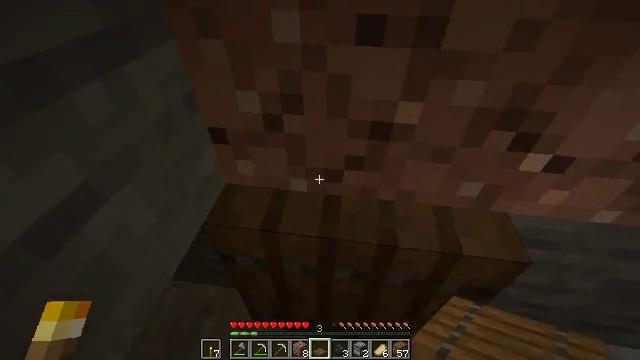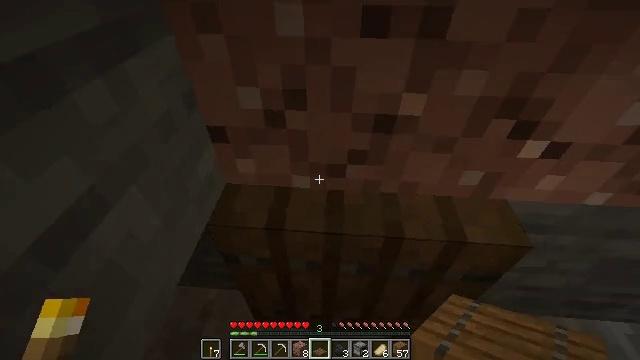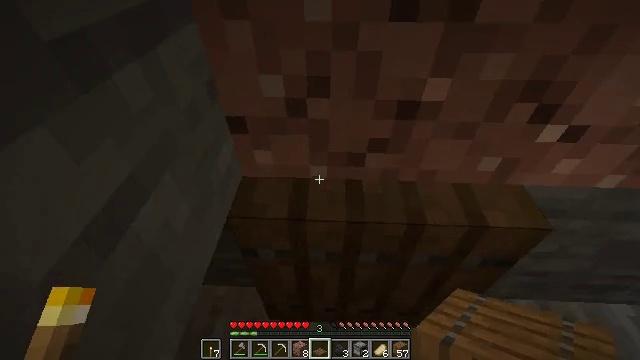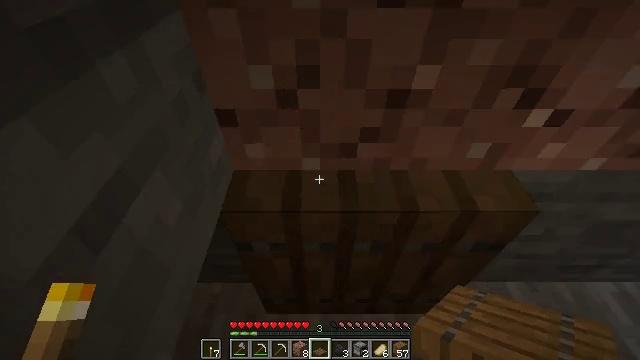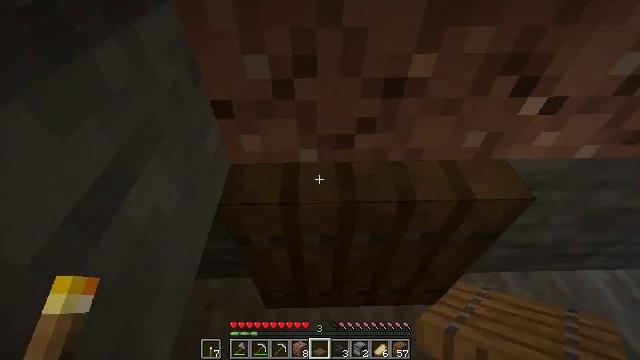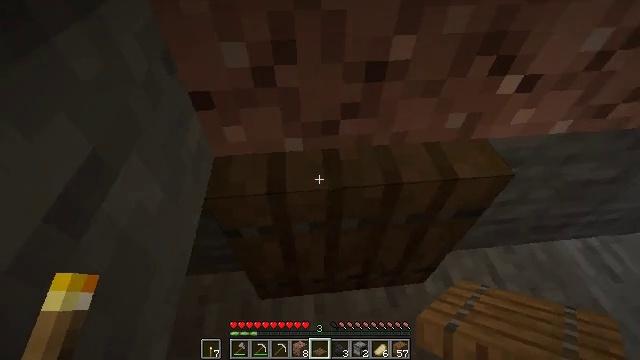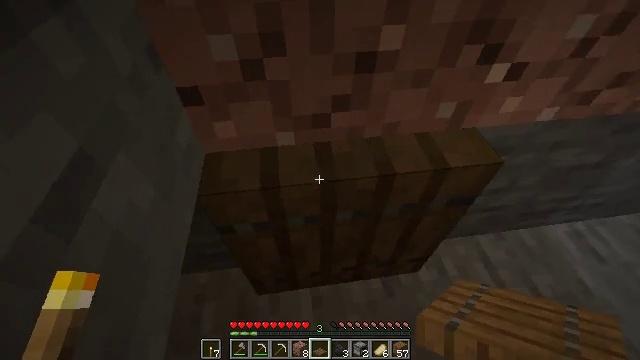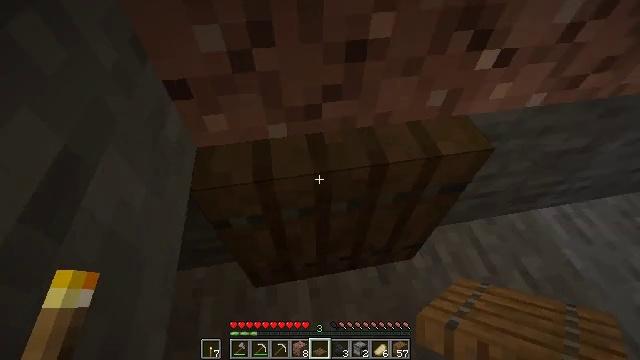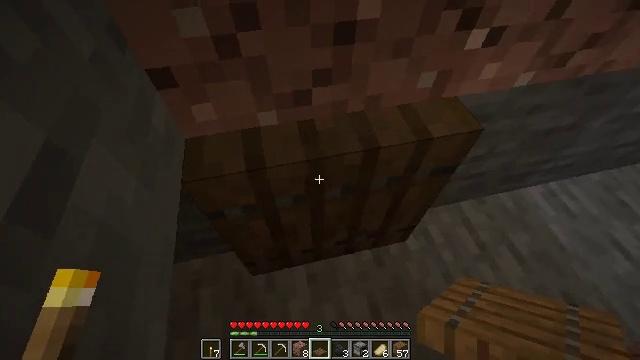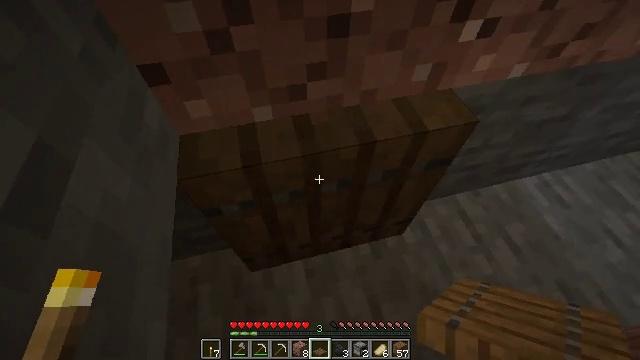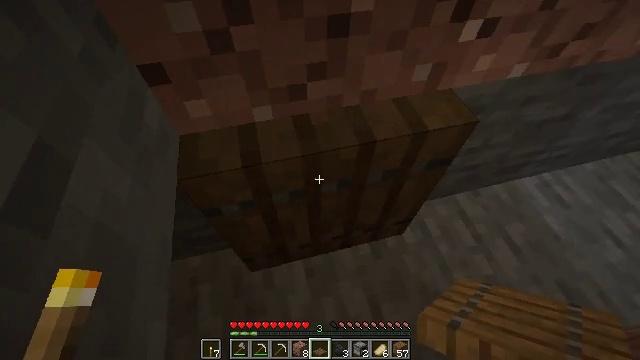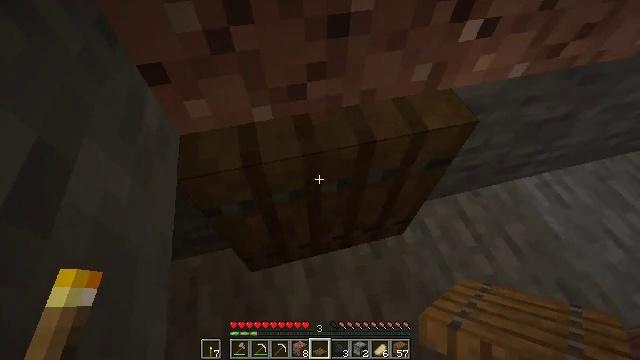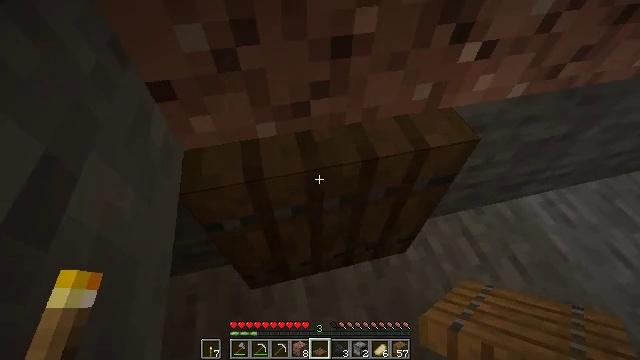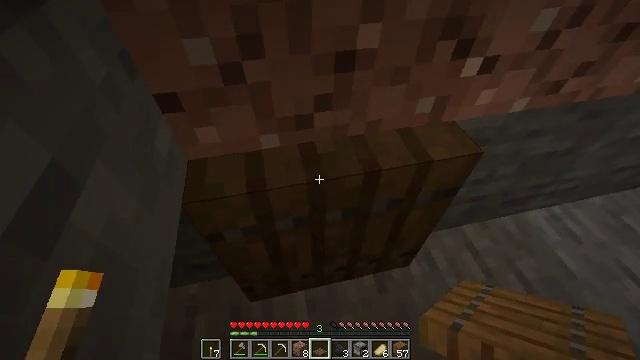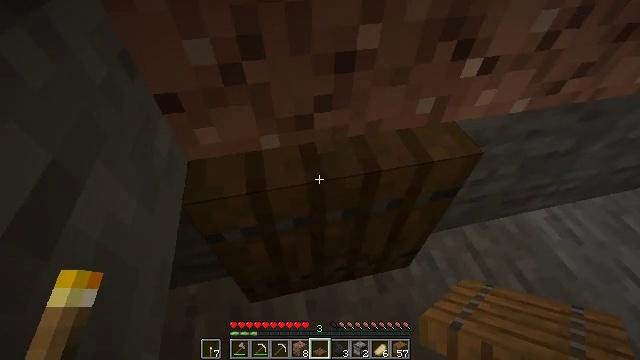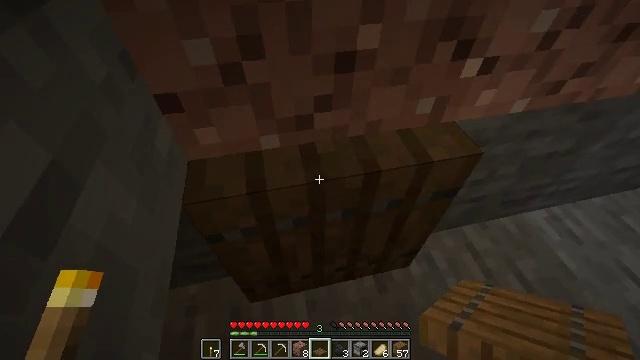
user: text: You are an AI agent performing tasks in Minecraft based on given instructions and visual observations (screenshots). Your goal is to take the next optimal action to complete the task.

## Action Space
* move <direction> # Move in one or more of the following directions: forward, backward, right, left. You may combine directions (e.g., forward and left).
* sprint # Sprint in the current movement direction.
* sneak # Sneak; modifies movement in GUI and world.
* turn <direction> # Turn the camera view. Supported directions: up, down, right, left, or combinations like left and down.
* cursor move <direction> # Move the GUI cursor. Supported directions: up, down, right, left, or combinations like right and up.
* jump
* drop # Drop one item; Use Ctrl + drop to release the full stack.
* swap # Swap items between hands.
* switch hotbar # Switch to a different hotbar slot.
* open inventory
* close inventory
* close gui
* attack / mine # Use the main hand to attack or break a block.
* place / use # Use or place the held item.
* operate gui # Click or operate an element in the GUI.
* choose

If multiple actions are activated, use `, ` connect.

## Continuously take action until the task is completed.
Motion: motion action
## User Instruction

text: Break the spruce trapdoor from a structure.
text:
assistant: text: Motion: turn right
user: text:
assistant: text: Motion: turn right
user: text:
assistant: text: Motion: turn right and down
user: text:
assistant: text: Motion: turn right
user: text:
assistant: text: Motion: turn right and down
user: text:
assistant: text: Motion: turn right and down
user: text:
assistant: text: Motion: turn right and down
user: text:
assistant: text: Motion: turn right and down
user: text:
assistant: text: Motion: turn right and down
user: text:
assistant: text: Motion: no_op
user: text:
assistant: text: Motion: no_op
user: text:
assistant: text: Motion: turn up
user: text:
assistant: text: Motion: turn up
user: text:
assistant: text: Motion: no_op
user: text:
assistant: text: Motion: no_op
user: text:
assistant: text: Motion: no_op
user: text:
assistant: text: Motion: no_op
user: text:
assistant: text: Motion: no_op
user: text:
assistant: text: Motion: turn left
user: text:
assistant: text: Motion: no_op
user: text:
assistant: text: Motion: no_op
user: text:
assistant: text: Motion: turn left
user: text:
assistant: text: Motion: turn left
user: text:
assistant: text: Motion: turn left
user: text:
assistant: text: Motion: turn left
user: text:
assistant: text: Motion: turn left
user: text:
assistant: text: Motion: turn left
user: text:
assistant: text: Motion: turn left
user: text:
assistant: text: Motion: turn left and down
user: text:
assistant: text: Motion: turn left